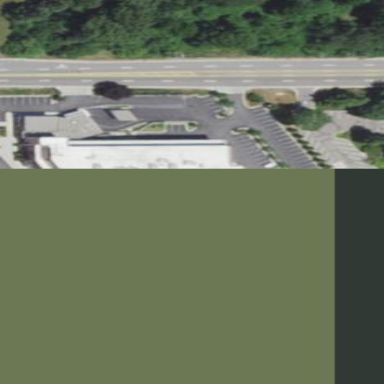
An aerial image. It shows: Parking area.